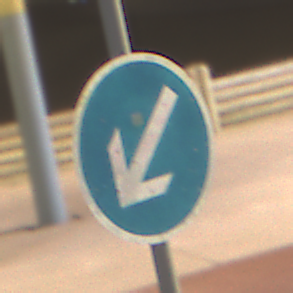
Verkehrszeichen: VorgeschriebeneVorbeifahrtLinks
Umgebung: Outdoor, Urban
Tageszeit: Night
Wetter: PartlyCloudy
Licht: Artificial
Jahreszeit: NotSpecified
Kontrast: HighContrast